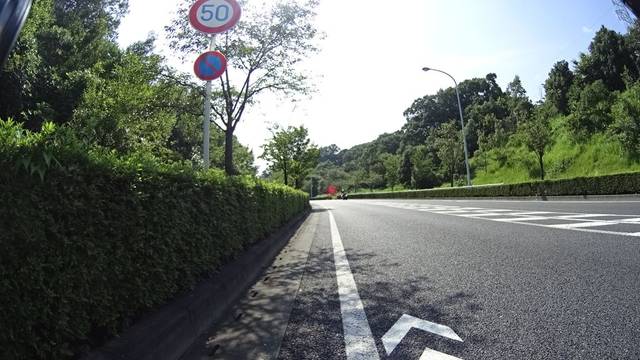
Region: Japan
Coordinates: 35.631, 139.467